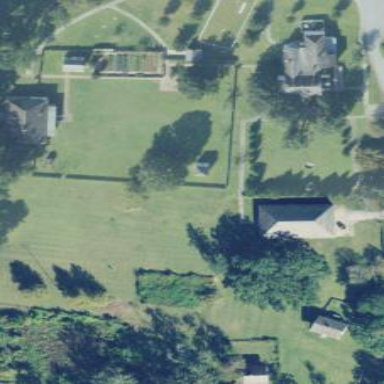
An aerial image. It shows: Park with historic farm nearby.